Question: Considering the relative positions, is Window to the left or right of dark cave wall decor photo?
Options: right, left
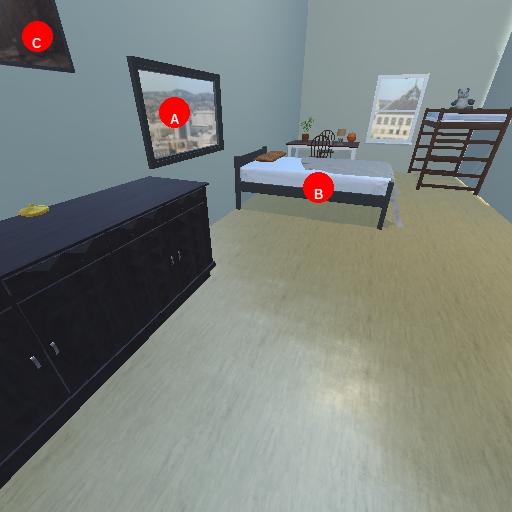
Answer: right